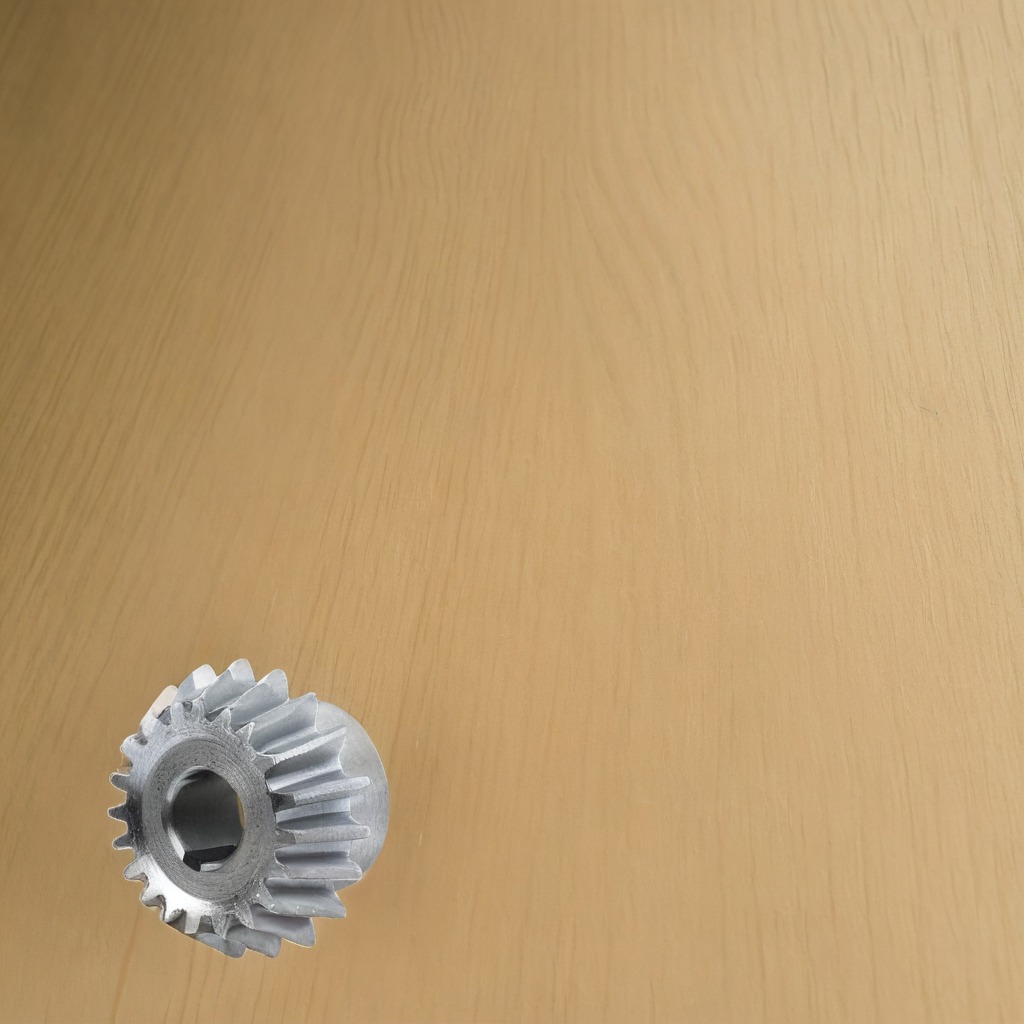
A steel gear with teeth is lying on a plywood surface in a paint workshop lit by afternoon window light.